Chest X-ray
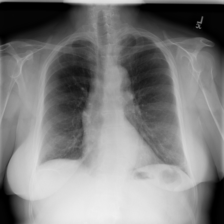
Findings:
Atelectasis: positive
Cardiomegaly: negative
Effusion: negative
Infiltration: negative
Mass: negative
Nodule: negative
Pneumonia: negative
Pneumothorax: negative
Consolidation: negative
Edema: negative
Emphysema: negative
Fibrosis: negative
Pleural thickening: negative
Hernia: negative